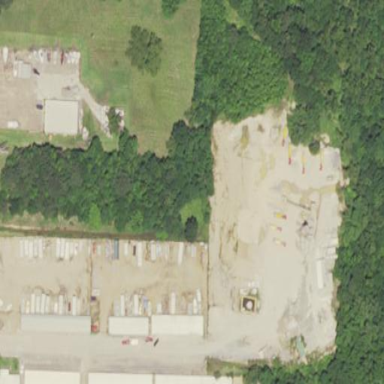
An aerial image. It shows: Industrial area with concrete plant.